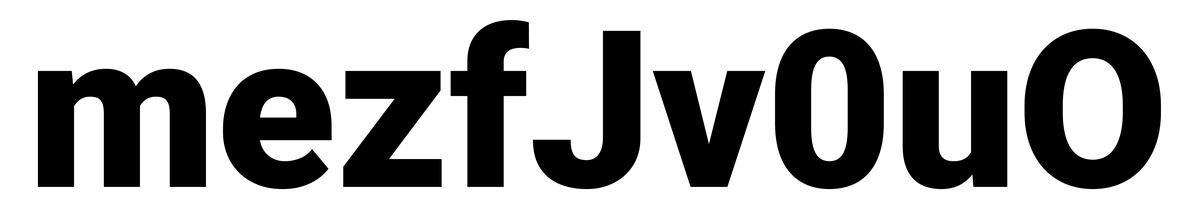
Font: Roboto_Black